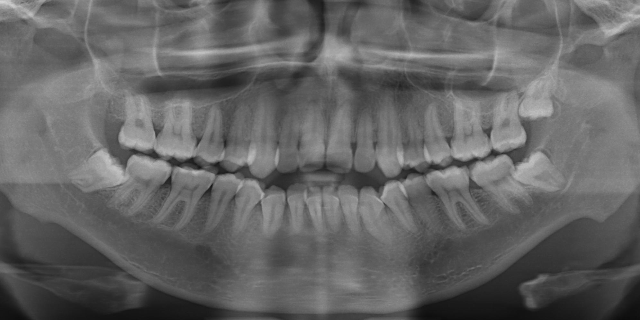
adult